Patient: sex F, age 65
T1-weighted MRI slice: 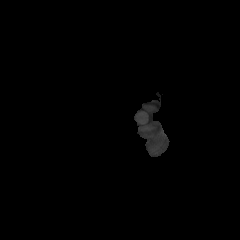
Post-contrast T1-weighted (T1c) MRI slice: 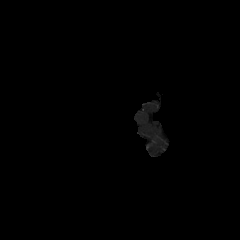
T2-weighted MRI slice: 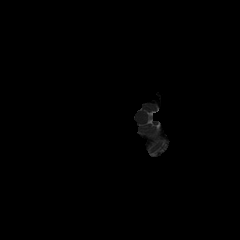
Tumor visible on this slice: no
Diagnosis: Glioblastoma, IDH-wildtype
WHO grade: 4